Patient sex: F
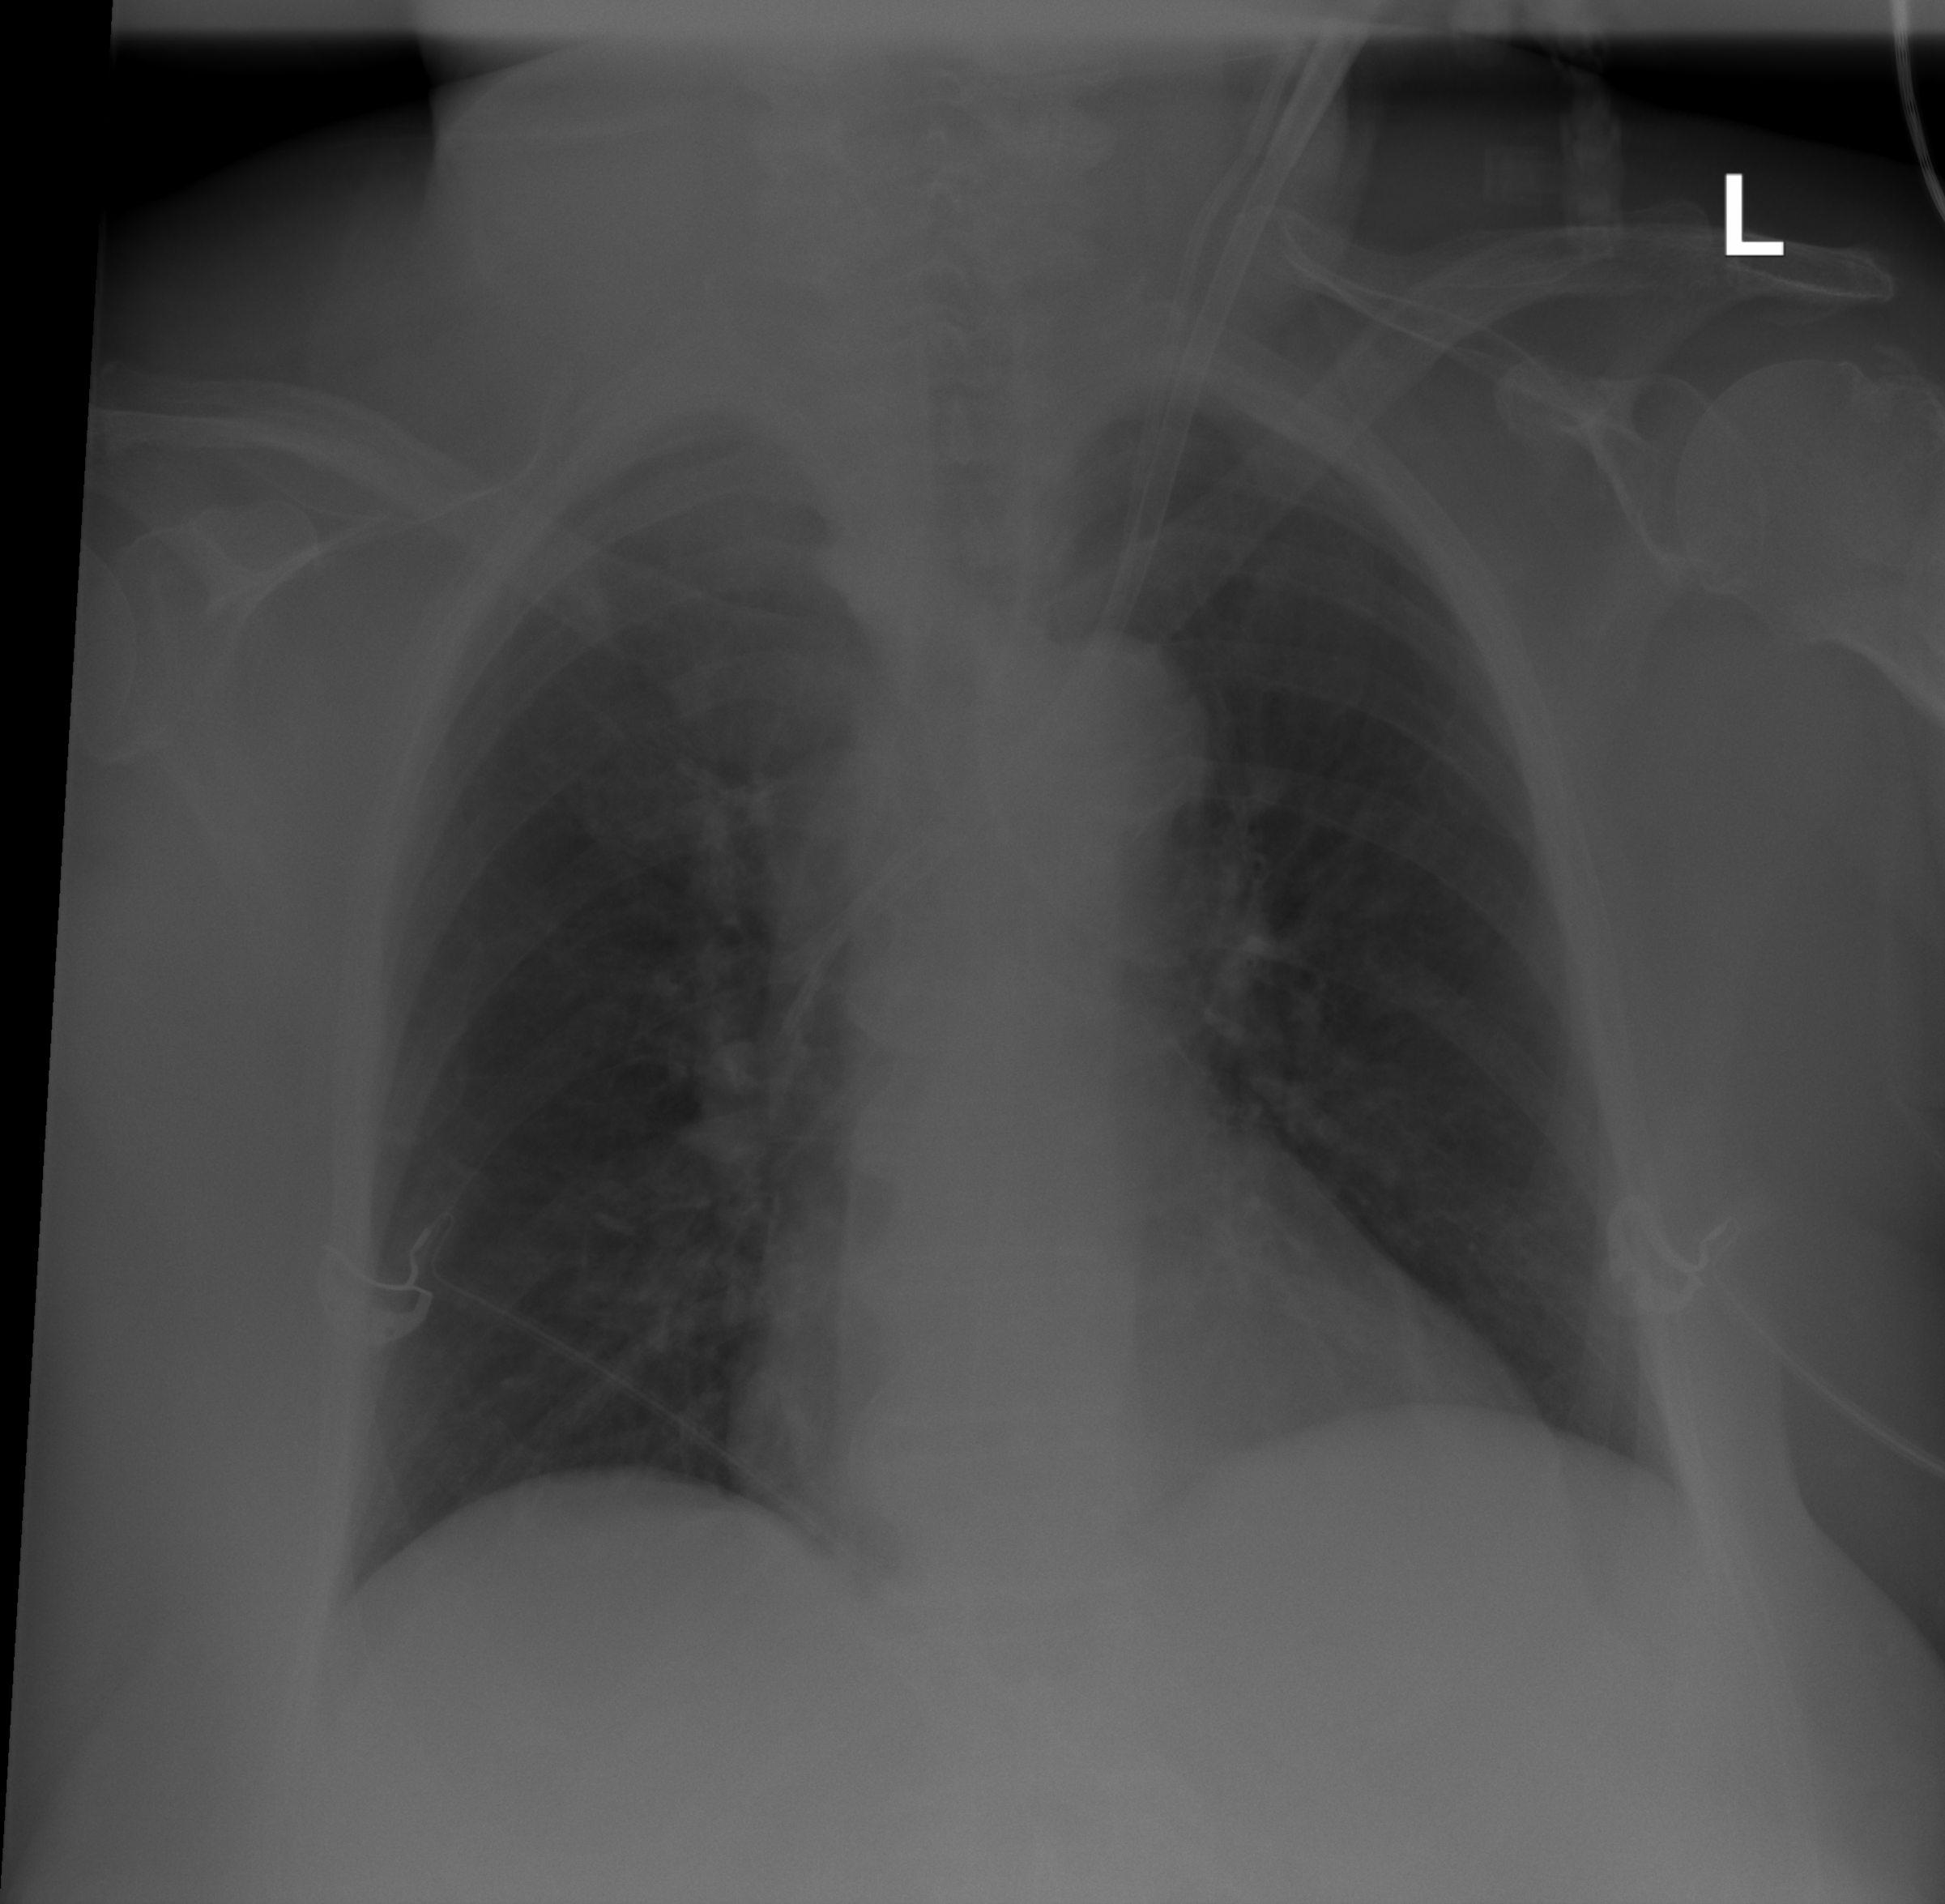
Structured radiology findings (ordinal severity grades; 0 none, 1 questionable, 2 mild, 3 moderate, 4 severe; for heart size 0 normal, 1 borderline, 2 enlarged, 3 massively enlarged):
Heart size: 0
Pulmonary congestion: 0
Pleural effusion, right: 0
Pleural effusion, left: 0
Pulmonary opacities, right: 0
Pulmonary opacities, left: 0
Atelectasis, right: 0
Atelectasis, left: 0